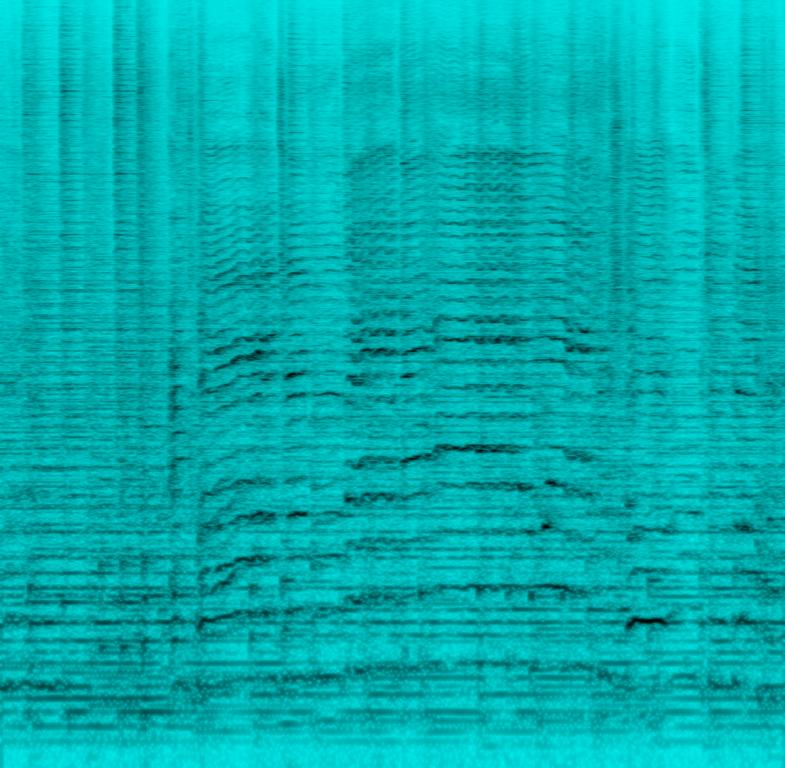
This recording was done live, and the audio quality is poor. The style is country gospel or country worship music. There's a banjo being used to play arpeggios, and acoustic guitar strumming. The singer has a twangy and full-bodied female country voice.